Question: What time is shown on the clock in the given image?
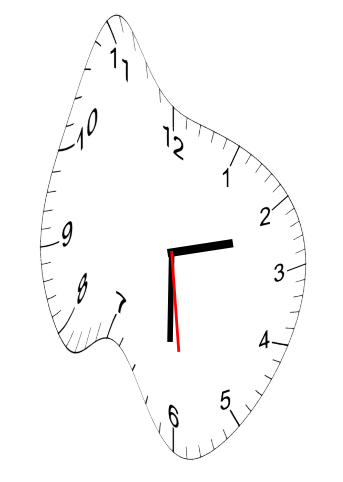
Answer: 02:30:29